Question: I have implemented in my OpenGL/GLSL application a uniform block managing the mesh material data (Ambient, Diffuse and Specular lighting and Shininess).
For my first try, I have implemented the following uniform block syntax:
'''
uniform MaterialBlock
{
vec3 Ka, Kd, Ks;
float Shininess;
};
'''
Here's the client code:
'''
scene::MaterialPtr pMaterial = this->FindMaterialByName(name);
GLuint bindingPoint = 0, bufferIndex = 0;
GLint blockSize = 0;
GLuint indices[4];
GLint offset[4];
const GLchar *names[4] = {"Ka", "Kd", "Ks", "Shininess" };
GLuint blockIndex = glGetUniformBlockIndex(this->m_Handle, "MaterialBlock");
glGetActiveUniformBlockiv(this->m_Handle, blockIndex, GL_UNIFORM_BLOCK_DATA_SIZE, &blockSize);
glGetUniformIndices(this->m_Handle, 4, names, indices);
glGetActiveUniformsiv(this->m_Handle, 4, indices, GL_UNIFORM_OFFSET, offset);
char *pBuffer = new char[blockSize];
memset(pBuffer, '', blockSize);
glm::vec3 ambient = pMaterial->GetAmbient();
glm::vec3 diffuse = pMaterial->GetDiffuse();
glm::vec3 specular = pMaterial->GetSpecular();
float shininess = pMaterial->GetShininess();
std::copy(reinterpret_cast<char*>(&ambient[0]),
reinterpret_cast<char*>(&ambient[0]) + sizeof(glm::vec4), pBuffer + offset[0]);
std::copy(reinterpret_cast<char*>(&diffuse[0]), reinterpret_cast<char*>(
&diffuse[0]) + sizeof(glm::vec4), pBuffer + offset[1]);
std::copy(reinterpret_cast<char*>(&specular[0]),
reinterpret_cast<char*>(&specular[0]) + sizeof(glm::vec3), pBuffer + offset[2]);
std::copy(reinterpret_cast<char*>(&shininess), reinterpret_cast<char*>(
&shininess) + sizeof(float), pBuffer + offset[3]);
glUniformBlockBinding(this->m_Handle, blockIndex, bindingPoint);
{
glGenBuffers(1, &bufferIndex);
glBindBuffer(GL_UNIFORM_BUFFER, bufferIndex);
{
glBufferData(GL_UNIFORM_BUFFER, blockSize, NULL, GL_DYNAMIC_DRAW);
glBufferSubData(GL_UNIFORM_BUFFER, 0, blockSize, (const GLvoid *)pBuffer);
}
glBindBuffer(GL_UNIFORM_BUFFER, 0);
}
glBindBufferBase(GL_UNIFORM_BUFFER, bindingPoint, bufferIndex);
//TEXTURE.
{
this->SetUniform("colorSampler", 0); //THE CHANNEL HAS TO BE CALCULATED! //int
glActiveTexture(GL_TEXTURE0); //DYNAMICS.
pMaterial->GetTexture()->Lock();
}
'''
Variables content:
'''
blockIndex: 0 //OK
blockSize: 48 //OK
Indices: {1, 2, 3, 78} //OK
Offset: {0, 16, 32, 44} //OK
'''
The fragment shader code:
'''
#version 440
#define MAX_LIGHT_COUNT 10
/*
** Output color value.
*/
layout (location = 0) out vec4 FragColor;
/*
** Inputs.
*/
in vec3 Position;
in vec2 TexCoords;
in vec3 Normal;
/*
** Material uniform block.
*/
uniform MaterialBlock
{
vec3 Ka, Kd, Ks;
float Shininess;
};
uniform sampler2D ColorSampler;
struct Light
{
vec4 Position;
vec3 La, Ld, Ls;
float Kc, Kl, Kq;
};
uniform struct Light LightInfos[MAX_LIGHT_COUNT];
uniform unsigned int LightCount;
/*
** Light attenuation factor.
*/
float getLightAttenuationFactor(vec3 lightDir, Light light)
{
float lightAtt = 0.0f;
float dist = 0.0f;
dist = length(lightDir);
lightAtt = 1.0f / (light.Kc + (light.Kl * dist) + (light.Kq * pow(dist, 2)));
return (lightAtt);
}
/*
** Basic phong shading.
*/
vec3 Basic_Phong_Shading(vec3 normalDir, vec3 lightDir, vec3 viewDir, int idx)
{
vec3 Specular = vec3(0.0f);
float lambertTerm = max(dot(lightDir, normalDir), 0.0f);
vec3 Ambient = LightInfos[idx].La * Ka;
vec3 Diffuse = LightInfos[idx].Ld * Kd * lambertTerm;
if (lambertTerm > 0.0f)
{
vec3 reflectDir = reflect(-lightDir, normalDir);
Specular = LightInfos[idx].Ls * Ks * pow(max(dot(reflectDir, viewDir), 0.0f), Shininess);
}
return (Ambient + Diffuse + Specular);
}
/*
** Fragment shader entry point.
*/
void main(void)
{
vec3 LightIntensity = vec3(0.0f);
vec4 texDiffuseColor = texture2D(ColorSampler, TexCoords);
vec3 normalDir = (gl_FrontFacing ? -Normal : Normal);
for (int idx = 0; idx < LightCount; idx++)
{
vec3 lightDir = vec3(LightInfos[idx].Position) - Position.xyz;
vec3 viewDir = -Position.xyz;
float lightAttenuationFactor = getLightAttenuationFactor(lightDir, LightInfos[idx]);
LightIntensity += Basic_Phong_Shading(
-normalize(normalDir), normalize(lightDir), normalize(viewDir), idx
) * lightAttenuationFactor;
}
FragColor = vec4(LightIntensity, 1.0f) * texDiffuseColor;
}
'''
This code works perfectly. The output is the following:

But I know it's possible to use instance name (like strutures in C/C++) with Uniform Blocks as follows:
'''
uniform MaterialBlock
{
vec3 Ka, Kd, Ks;
float Shininess;
} MaterialInfos;
'''
Of course, all the variable used in shader like 'Ka', 'Kd', 'Ks' and 'Shininess' become 'MaterialInfos.Ka', 'MaterialInfos.Kd', 'MaterialInfos.Ks' and 'MaterialInfos.Shininess'.
But unfortunatly the execution of the program fails because in the client code above the varibales 'indices' and 'offset' are not filled correctly.
Here's the log:
'''
blockIndex: 0 //OK
blockSize: 48 //OK
Indices: {<PHONE>, <PHONE>, <PHONE>, <PHONE>} //NOT OK
Offset: {-858993460, -858993460, -858993460, -858993460} //NOT OK
'''
So the only the block index and the block size is correct. So to fix the problem I tried to change the line:
'''
const GLchar *names[4] = {"Ka", "Kd", "Ks", "Shininess" };
'''
by the following one:
'''
const GLchar *names[4] = {"MaterialInfos.Ka", "MaterialInfos.Kd", "MaterialInfos.Ks", "MaterialInfos.Shininess" };
'''
But I still have the same log for the variables 'indices' and 'offset'. Consequently my application still fails. I think it's a problem of syntax in the client code (not in GLSL code because I have no GLSL error) but I can't find the solution.
Do you have an idea where my problem comes from ?
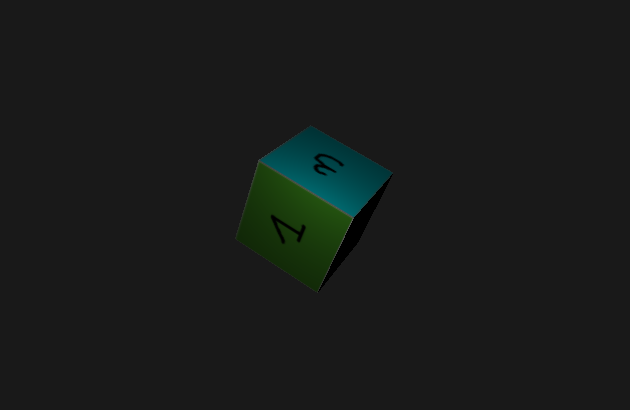
Answer: When using instanced uniform blocks, the <URL>, not the instance name as you have in your current code. The instance name is only ever seen by the GLSL shader.
Therefore your 'names' variable should be defined and initialized as such:
'''
const GLchar *names[4] = {"MaterialBlock.Ka", "MaterialBlock.Kd", "MaterialBlock.Ks", "MaterialBlock.Shininess" };
'''